Current action and preconditions to check: path_clear

Your task: For each precondition in the list above, predict whether it will hold at this action.

Consider the current scene as observed from the mobile robot's camera, and analyze the predicted future states of all dynamic agents (e.g., people, animals, vehicles, or any moving entities) within the NEXT SECOND.

IMPORTANT: Only answer "very likely" if you are absolutely certain—based on strong, clear evidence—that a dynamic agent will violate the precondition in the predicted future state. Do NOT answer "very likely" for unlikely, ambiguous, or low-probability risks.

Ask yourself for each precondition: Is there a high probability, with clear and convincing evidence, that the predicted future states of any dynamic agent will interfere with the predicted future state of the currently executing action within the NEXT SECOND, causing that precondition to fail?

Assess the risk level based on these predictions. Use "likely" or "very likely" if motions create a clear risk of interference.

Use "neutral" or "improbable" if agents are nearby but their predicted paths are clearly diverging or non-conflicting.

Failure Risk Categories: "very improbable", "improbable", "neutral", "likely", "very likely"

Answer Format: Output ONLY the probability_of_failure value from these categories: "very improbable", "improbable", "neutral", "likely", "very likely"

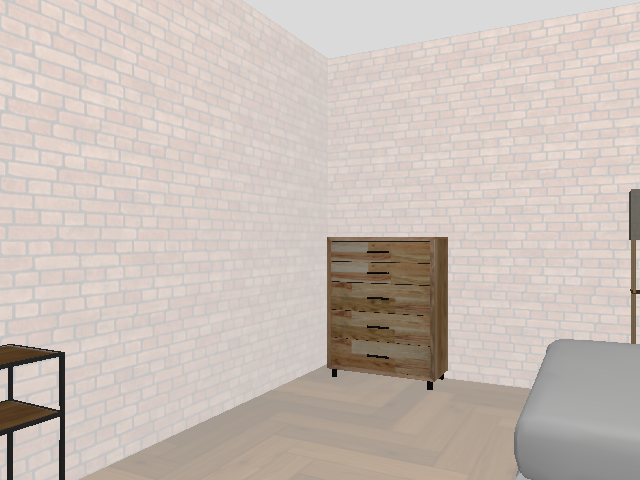

Answer: very improbable